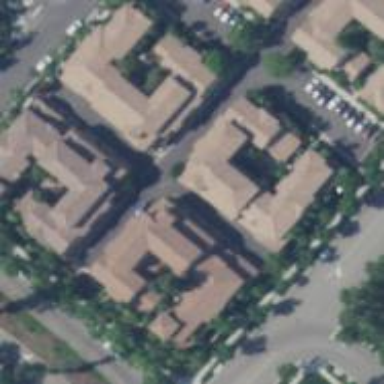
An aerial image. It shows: Pyramidal roof shapes the top of the apartments building.